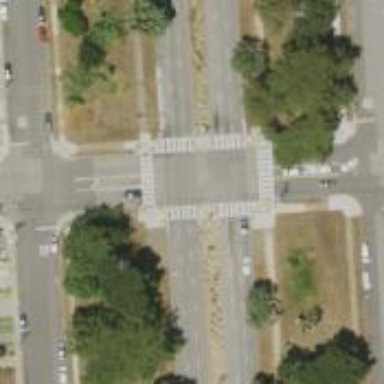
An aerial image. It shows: Secondary road with separate sidewalk.